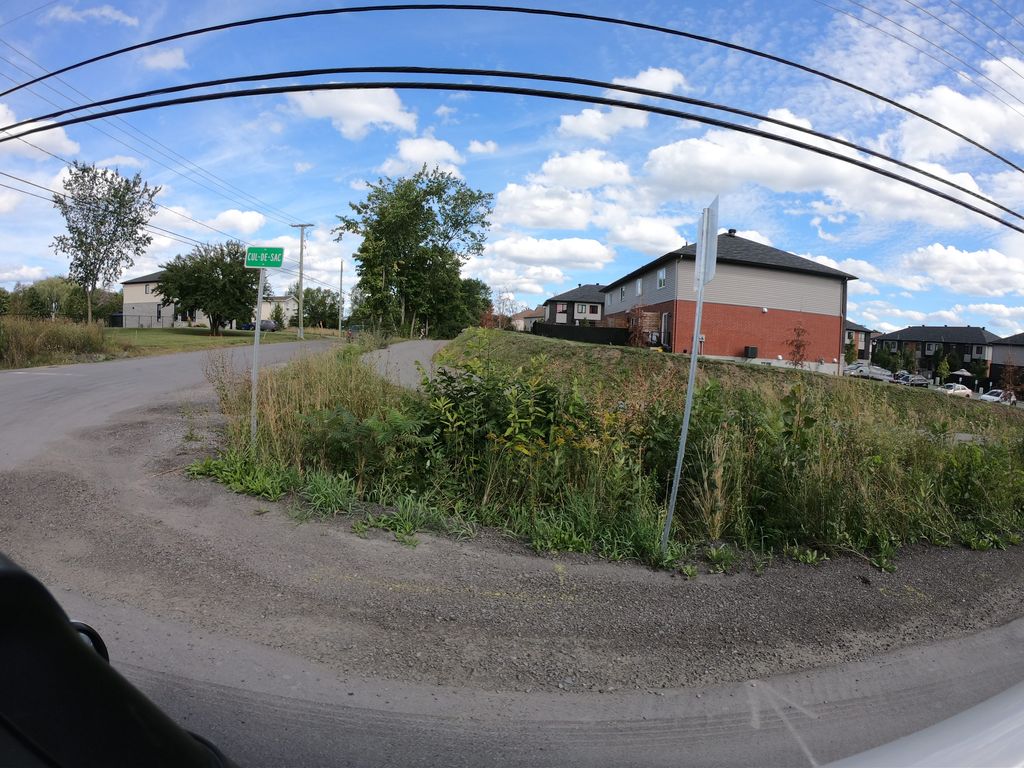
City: ottawa-gatineau